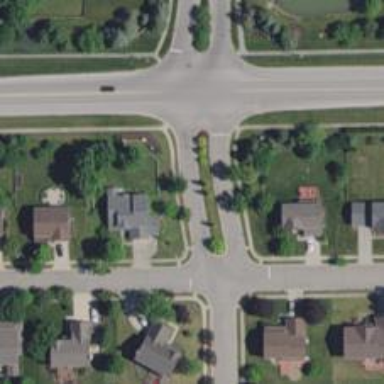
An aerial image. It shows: Residential road with asphalt surface and separate sidewalk.